Question: I have set a 'UINavigationBar' background image to an image with a height of '68px' as opposed to the default '44px'. Now the image is shown fine, but the content in the 'UINavigationController' is overlapped in the first '(68-44)px = 12px' by the header image.
How do I fix this? I have tried setting the 'frame' of the 'UINavigationBar' without luck.
Thanks, Caspar.
This is my code (AppDelegate.m):
'''
UINavigationController *navigationController = [[UINavigationController alloc] initWithRootViewController:self.frontTableViewController];
UINavigationBar *navBar = navigationController.navigationBar;
[navBar setBackgroundImage:[UIImage imageNamed:@"header"] forBarMetrics:UIBarMetricsDefault];
self.window.rootViewController = navigationController;
'''

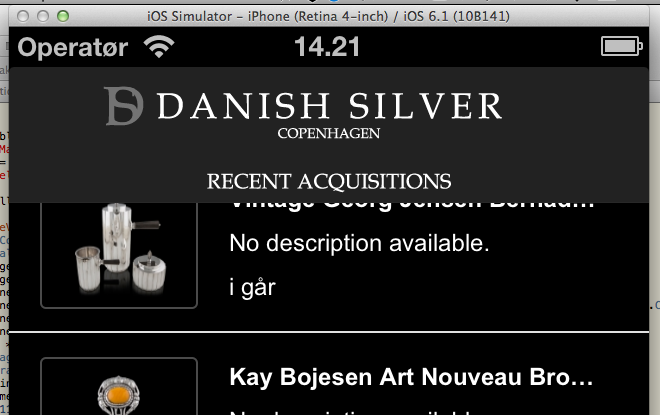
Answer: try setting the image for the navigationbar this way
'''
self.navigationItem.titleView = [[UIImageView alloc] initWithImage:[UIImage imageNamed:@"myNavBarImage.png"]];
'''
or have a look at this <URL>